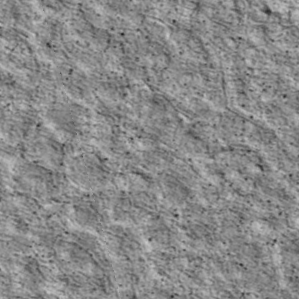
Label: non_frost